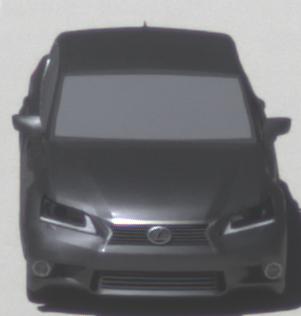
Make: Lexus
Model: GS 250
Detailed model: GS (L10)
Model produced from: 2012/06
Model produced until: 2013/12
Doors: 4
Color: gray
Road condition: dry road
Daytime: midday
Contrast: high contrast